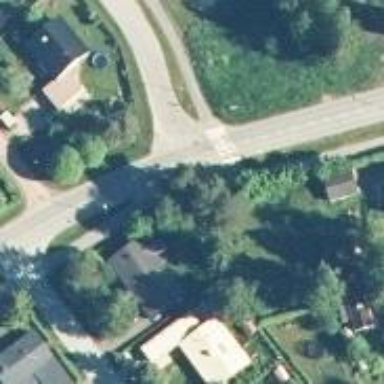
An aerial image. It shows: Road with "give way" sign.